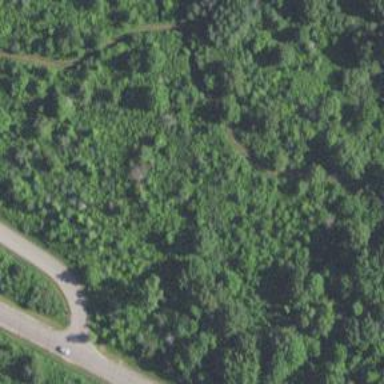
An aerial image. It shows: Bridleway.